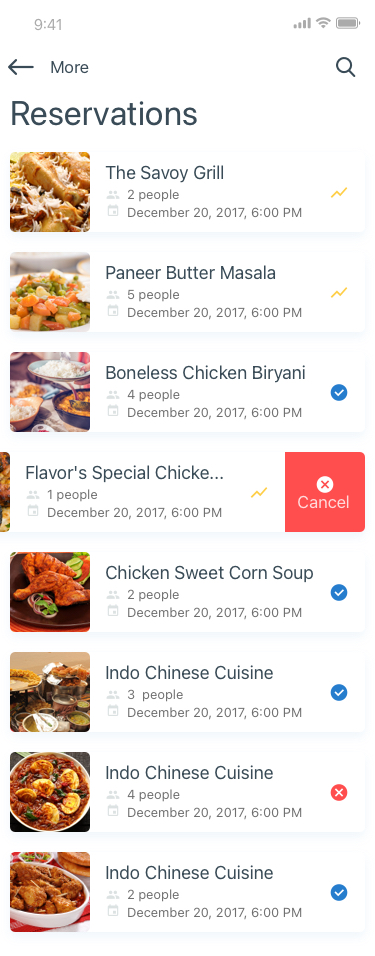
Text in this UI design:
The Savoy Grill
2 people
December 20, 2017, 6:00 PM
Paneer Butter Masala
5 people
December 20, 2017, 6:00 PM
Boneless Chicken Biryani
4 people
December 20, 2017, 6:00 PM
Flavor's Special Chicke...
1 people
December 20, 2017, 6:00 PM
Cancel
Chicken Sweet Corn Soup
2 people
December 20, 2017, 6:00 PM
Indo Chinese Cuisine
3  people
December 20, 2017, 6:00 PM
Indo Chinese Cuisine
4 people
December 20, 2017, 6:00 PM
Indo Chinese Cuisine
2 people
December 20, 2017, 6:00 PM